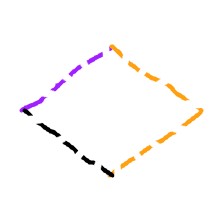
Shape: rhombus